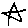
Label: star